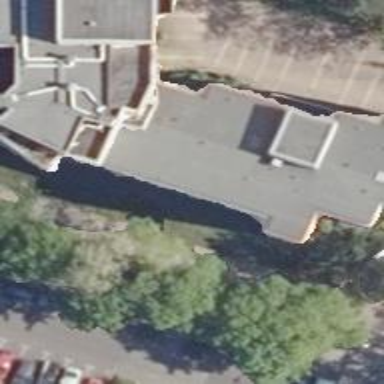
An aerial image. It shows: Building with apartments and flat roof.